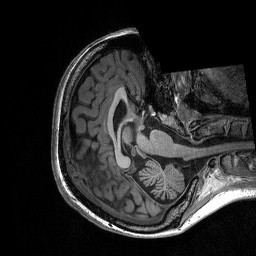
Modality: T1w
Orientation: axial
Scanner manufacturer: siemens
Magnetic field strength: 3 T